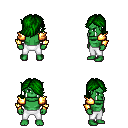
a pixel art fantasy rpg character, male body template, orc, green skin, gold arm armor, white pants, green swoop hairstyle, four views (front, back, left, right), 2x2 character sprite sheet, small pixel art, hard edges, no anti-aliasing